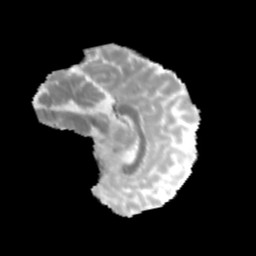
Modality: MD
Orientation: sagittal
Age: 13
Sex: female
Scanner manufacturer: siemens
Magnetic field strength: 3 T
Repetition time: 3.8 s
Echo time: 0.07 s